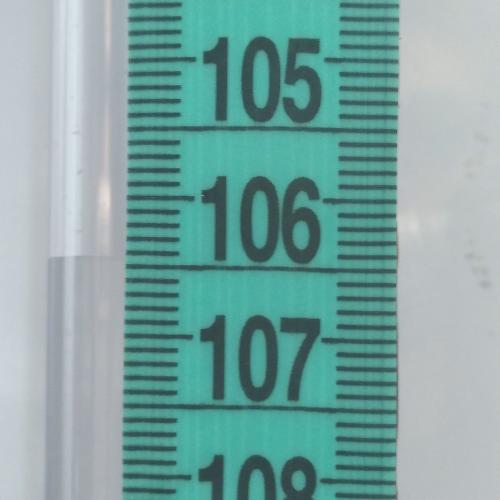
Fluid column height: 106.4 cm